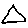
Label: triangle